Question: C beginner. Below is a page from the lecture notes at my university (4 hours total to learn structured programming). The procedure manages to change the places that global pointers address, despite not having any output. This is confusing as hell, and seems a dangerous thing to be allowed. Can anyone explain what is happening in the second case, and it happens. Ie: how are the normal rules bypassed?
>
I know <URL> and less generally in other places. But I am asking why this is allowed, when normally, changing values in a function would produce no effect unless they are returned?
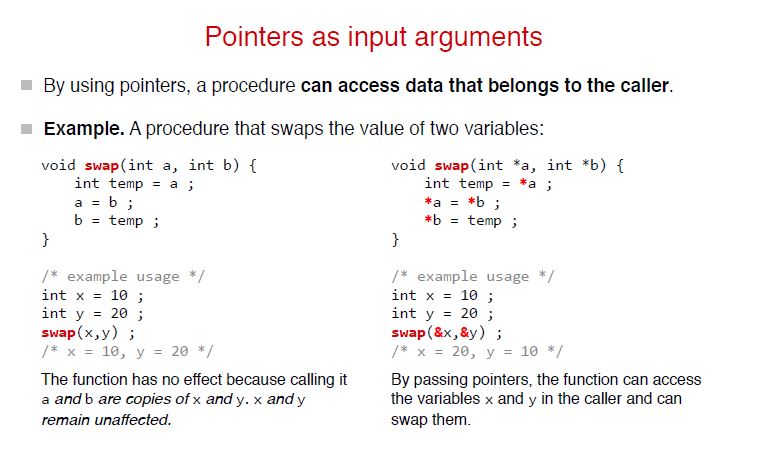
Answer: That is basically the whole purpose of having pointers: you can change the values contained at a location in memory, and you can share the same pointer between different pieces of code.
In C, you can make a pointer to almost anything, and then pass that pointer to another function so that the other function can modify the object the pointer points to. Whew, that's a mouthful. C and C++ are fairly unusual in letting you make pointers so freely, many other languages have tight restrictions on what pointers can point to. Java, for example, only allows pointers to point to object instances, and you can't do pointer arithmetic. (Yes, Java has pointers.)
And yes, it is "dangerous", in the sense that it's easy to write incorrect programs that misuse pointers. Dangling pointers, buffer overflows, null pointer dereferencing, and many other types of programming errors are possible in C because of the way pointers work. If you're lucky, your program will crash and you can debug it. If you're unlucky, it crash.
The danger in using pointers is one of the primary motivations between other languages such as Java, things like 'std::unique_ptr<>' in C++, C#, Rust, Go, etc. If you are writing C, you just have to be careful. So, why use C? Sometimes, you to use those pointers and scribble over memory however you want. The Linux kernel is mostly written in C, and plenty of language runtimes are at least partially written in C (I know this applies at least to Python, Java, and Go).
People still write in assembly language, too. Sometimes even C doesn't let you do what you need.